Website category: game
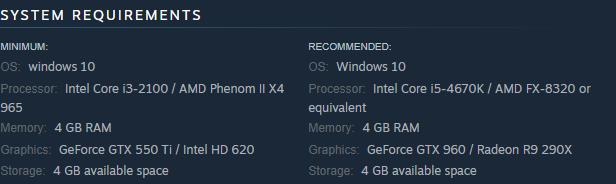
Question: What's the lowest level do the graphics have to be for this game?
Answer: GeForce GTX 550 Ti / Intel HD 620

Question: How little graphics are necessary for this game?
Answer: GeForce GTX 550 Ti / Intel HD 620

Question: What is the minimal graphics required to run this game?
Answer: GeForce GTX 550 Ti / Intel HD 620

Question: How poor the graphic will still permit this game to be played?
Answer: GeForce GTX 550 Ti / Intel HD 620

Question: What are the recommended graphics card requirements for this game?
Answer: GeForce GTX 960 / Radeon R9 290X

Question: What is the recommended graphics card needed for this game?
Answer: GeForce GTX 960 / Radeon R9 290X

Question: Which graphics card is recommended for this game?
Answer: GeForce GTX 960 / Radeon R9 290X

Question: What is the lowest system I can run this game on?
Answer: windows 10

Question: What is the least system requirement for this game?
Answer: windows 10

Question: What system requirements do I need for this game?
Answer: windows 10

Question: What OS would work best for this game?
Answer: Windows 10

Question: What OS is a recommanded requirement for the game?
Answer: Windows 10

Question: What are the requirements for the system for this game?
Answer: Windows 10

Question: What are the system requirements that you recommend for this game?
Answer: Windows 10

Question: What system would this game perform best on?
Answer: Windows 10

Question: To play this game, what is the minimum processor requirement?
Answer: Intel Core i3-2100 / AMD Phenom II X4 965

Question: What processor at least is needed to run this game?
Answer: Intel Core i3-2100 / AMD Phenom II X4 965

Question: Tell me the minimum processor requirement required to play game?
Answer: Intel Core i3-2100 / AMD Phenom II X4 965

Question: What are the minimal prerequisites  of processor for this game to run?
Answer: Intel Core i3-2100 / AMD Phenom II X4 965

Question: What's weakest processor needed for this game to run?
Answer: Intel Core i3-2100 / AMD Phenom II X4 965

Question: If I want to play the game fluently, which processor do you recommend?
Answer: Intel Core i5-4670K / AMD FX-8320 or equivalent

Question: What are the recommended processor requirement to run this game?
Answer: Intel Core i5-4670K / AMD FX-8320 or equivalent

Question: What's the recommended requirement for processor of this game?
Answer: Intel Core i5-4670K / AMD FX-8320 or equivalent

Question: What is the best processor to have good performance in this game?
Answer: Intel Core i5-4670K / AMD FX-8320 or equivalent

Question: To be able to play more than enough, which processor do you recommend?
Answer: Intel Core i5-4670K / AMD FX-8320 or equivalent